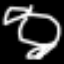
Label: frog